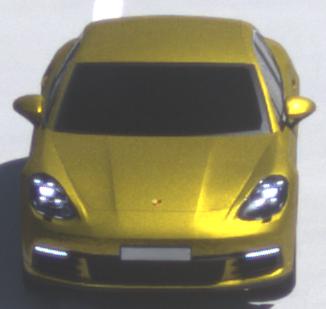
Make: Porsche
Model: Panamera
Detailed model: Panamera (971)
Model produced from: 2016/11
Model produced until: 2018/08
Doors: 5
Color: yellow
Road condition: dry road
Daytime: midday
Contrast: high contrast